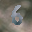
Label: 6